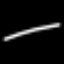
Label: line